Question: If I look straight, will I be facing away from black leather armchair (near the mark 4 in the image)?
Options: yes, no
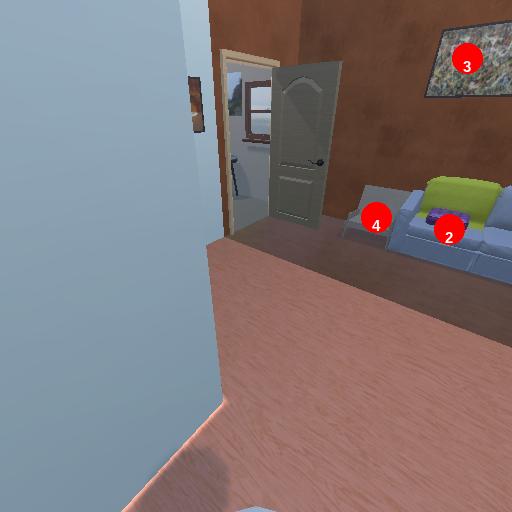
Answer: yes